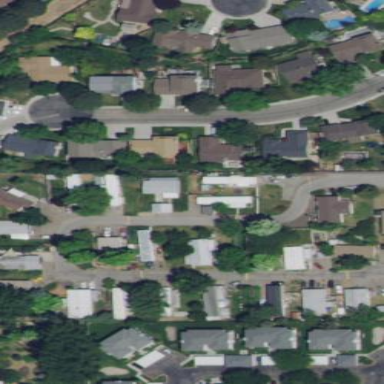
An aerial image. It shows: Residential area designated as trailer park.